Question: Could you possibly suggest a differentiable approximation for the 'round' Matlab function?
The 'round' function looks like this:

I would like a differentiable function which [closely] resembles the one in the figure.
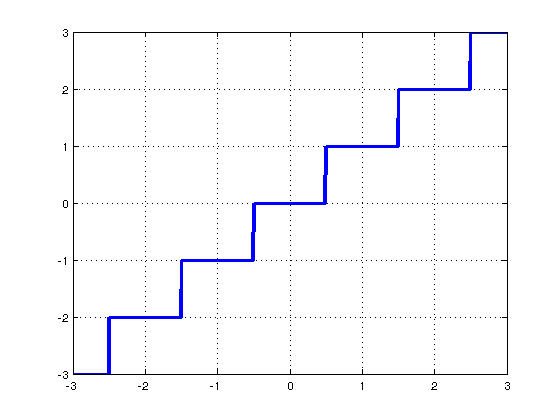
Answer: You could write the derivative using the <URL> - it's called 'dirac comb'.
Also you can write the round function as sum of the <URL>.
for both there are many approximations - just select a differentiable one.